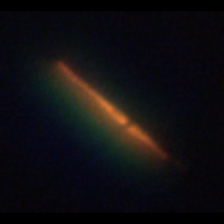
Taxon: Pennate
Group: Diatoms